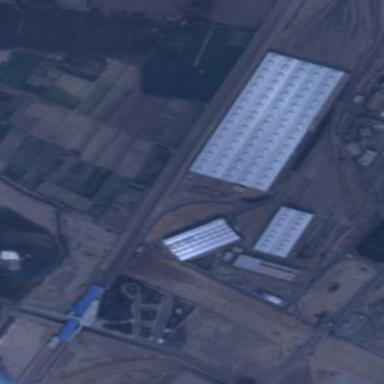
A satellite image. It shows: Industrial building.